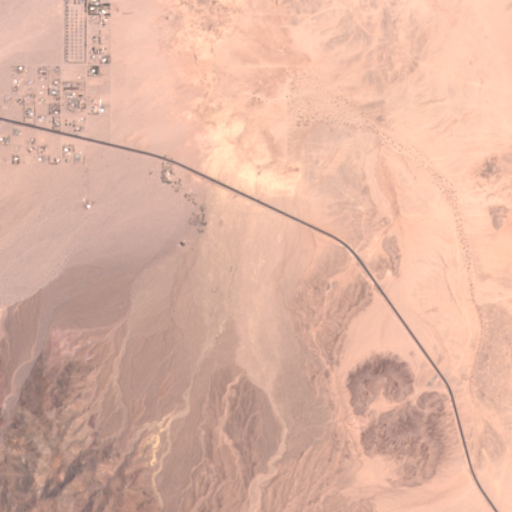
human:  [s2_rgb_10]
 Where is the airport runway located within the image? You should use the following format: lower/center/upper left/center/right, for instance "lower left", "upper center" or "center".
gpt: The airport runway is located in the upper left of the image.
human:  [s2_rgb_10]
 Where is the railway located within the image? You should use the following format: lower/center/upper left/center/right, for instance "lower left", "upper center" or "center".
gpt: The railway is located in the upper left of the image.
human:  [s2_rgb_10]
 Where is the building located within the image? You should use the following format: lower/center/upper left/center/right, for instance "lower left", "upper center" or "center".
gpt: There is no building in the image.